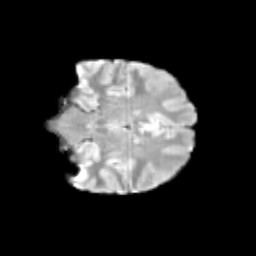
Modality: T2w
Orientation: coronal
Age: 9
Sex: male
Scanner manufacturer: siemens
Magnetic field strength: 3 T
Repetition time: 3.8 s
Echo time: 0.07 s